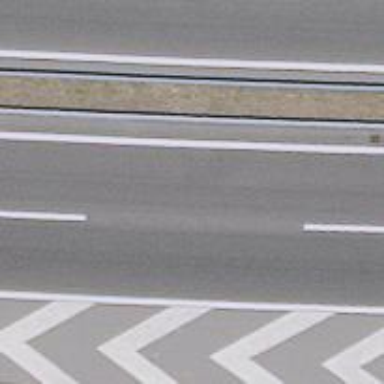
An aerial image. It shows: Asphalt motorway.